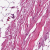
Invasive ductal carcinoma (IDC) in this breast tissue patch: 0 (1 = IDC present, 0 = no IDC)